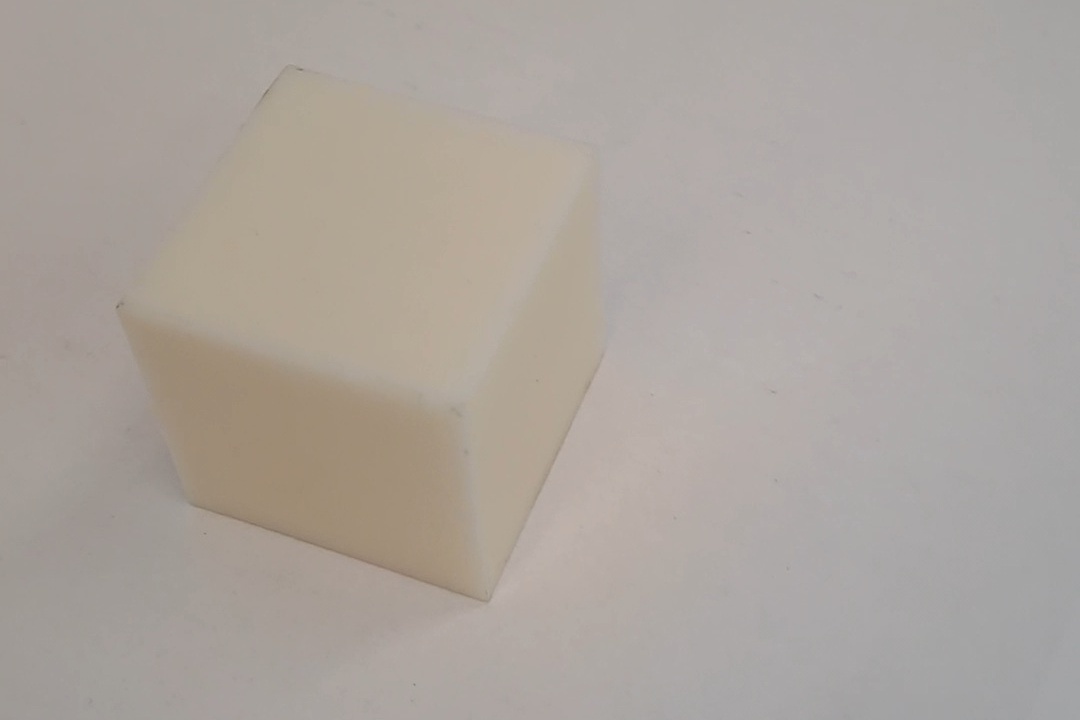
Label: Cuboid